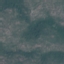
Land use / land cover class: HerbaceousVegetation